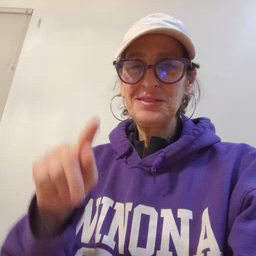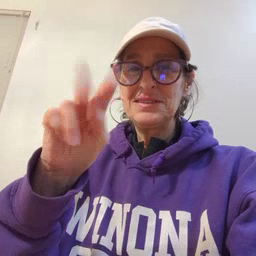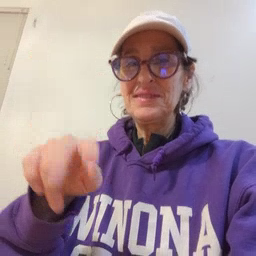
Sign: TV